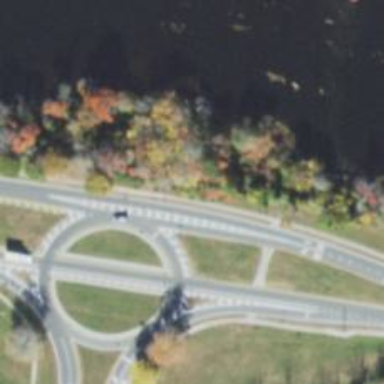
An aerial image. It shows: Throughabout at trunk highway.